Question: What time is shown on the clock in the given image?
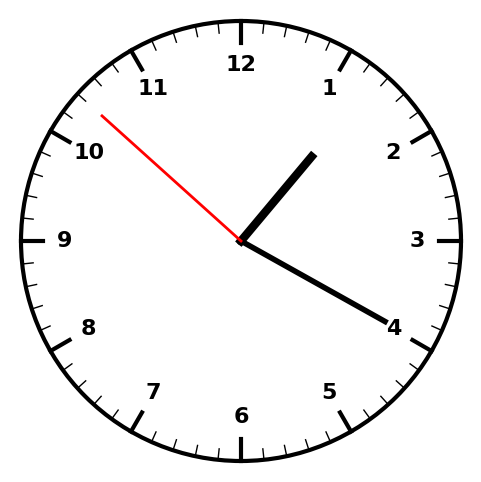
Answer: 01:19:52